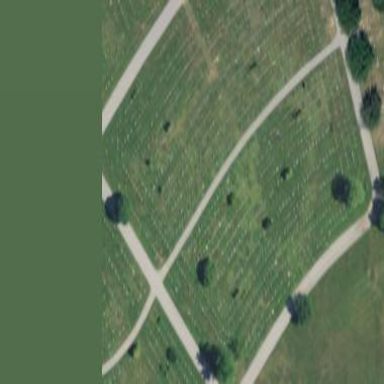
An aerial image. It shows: Sector within cemetery.